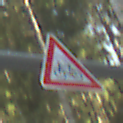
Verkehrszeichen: RadverkehrRechts
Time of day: MorningAfternoon
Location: Outdoor (Nature)
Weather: Clear
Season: NotSpecified
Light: Natural